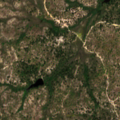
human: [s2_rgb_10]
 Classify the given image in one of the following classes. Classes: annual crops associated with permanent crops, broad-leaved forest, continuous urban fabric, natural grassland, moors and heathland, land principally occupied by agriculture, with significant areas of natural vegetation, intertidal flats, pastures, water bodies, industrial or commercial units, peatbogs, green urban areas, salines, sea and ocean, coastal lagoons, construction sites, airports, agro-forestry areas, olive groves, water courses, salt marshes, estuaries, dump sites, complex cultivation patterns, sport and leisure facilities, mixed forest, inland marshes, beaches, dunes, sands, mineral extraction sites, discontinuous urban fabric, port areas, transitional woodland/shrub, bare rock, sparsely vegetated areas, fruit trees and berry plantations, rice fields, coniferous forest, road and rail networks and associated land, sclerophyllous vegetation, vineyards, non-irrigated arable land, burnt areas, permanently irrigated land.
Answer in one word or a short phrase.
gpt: continuous urban fabric